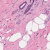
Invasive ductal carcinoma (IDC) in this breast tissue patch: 0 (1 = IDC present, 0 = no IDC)